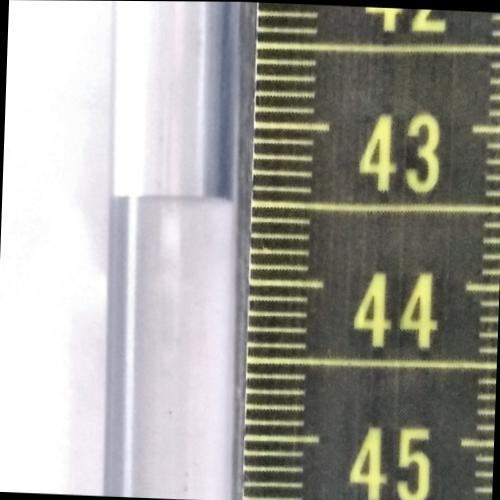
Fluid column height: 43.5 cm